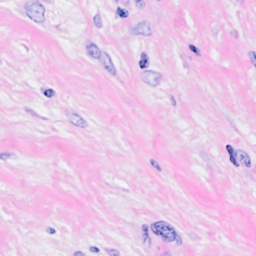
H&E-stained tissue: Breast